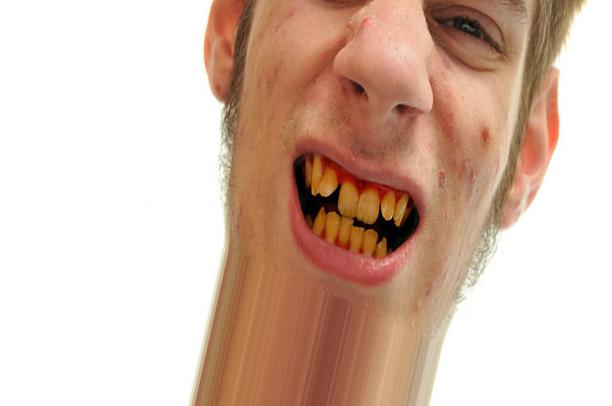
Condition: Tooth Discoloration